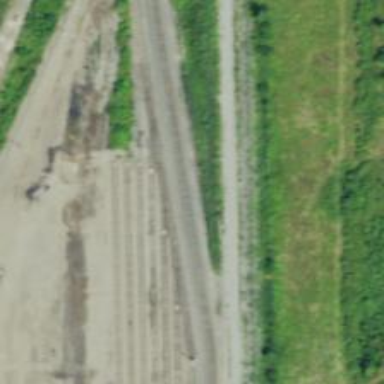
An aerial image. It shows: Disused railway yard.